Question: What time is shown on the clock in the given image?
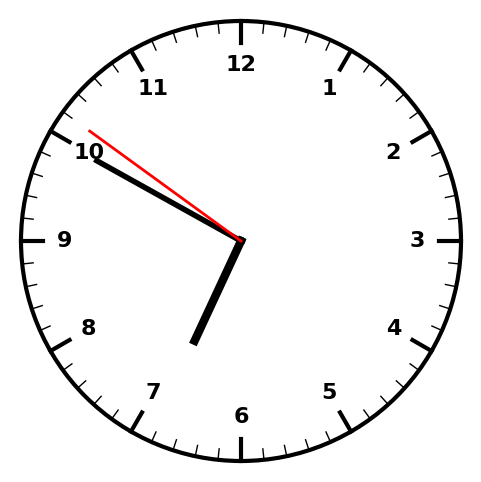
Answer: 06:49:51